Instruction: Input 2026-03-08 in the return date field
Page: home
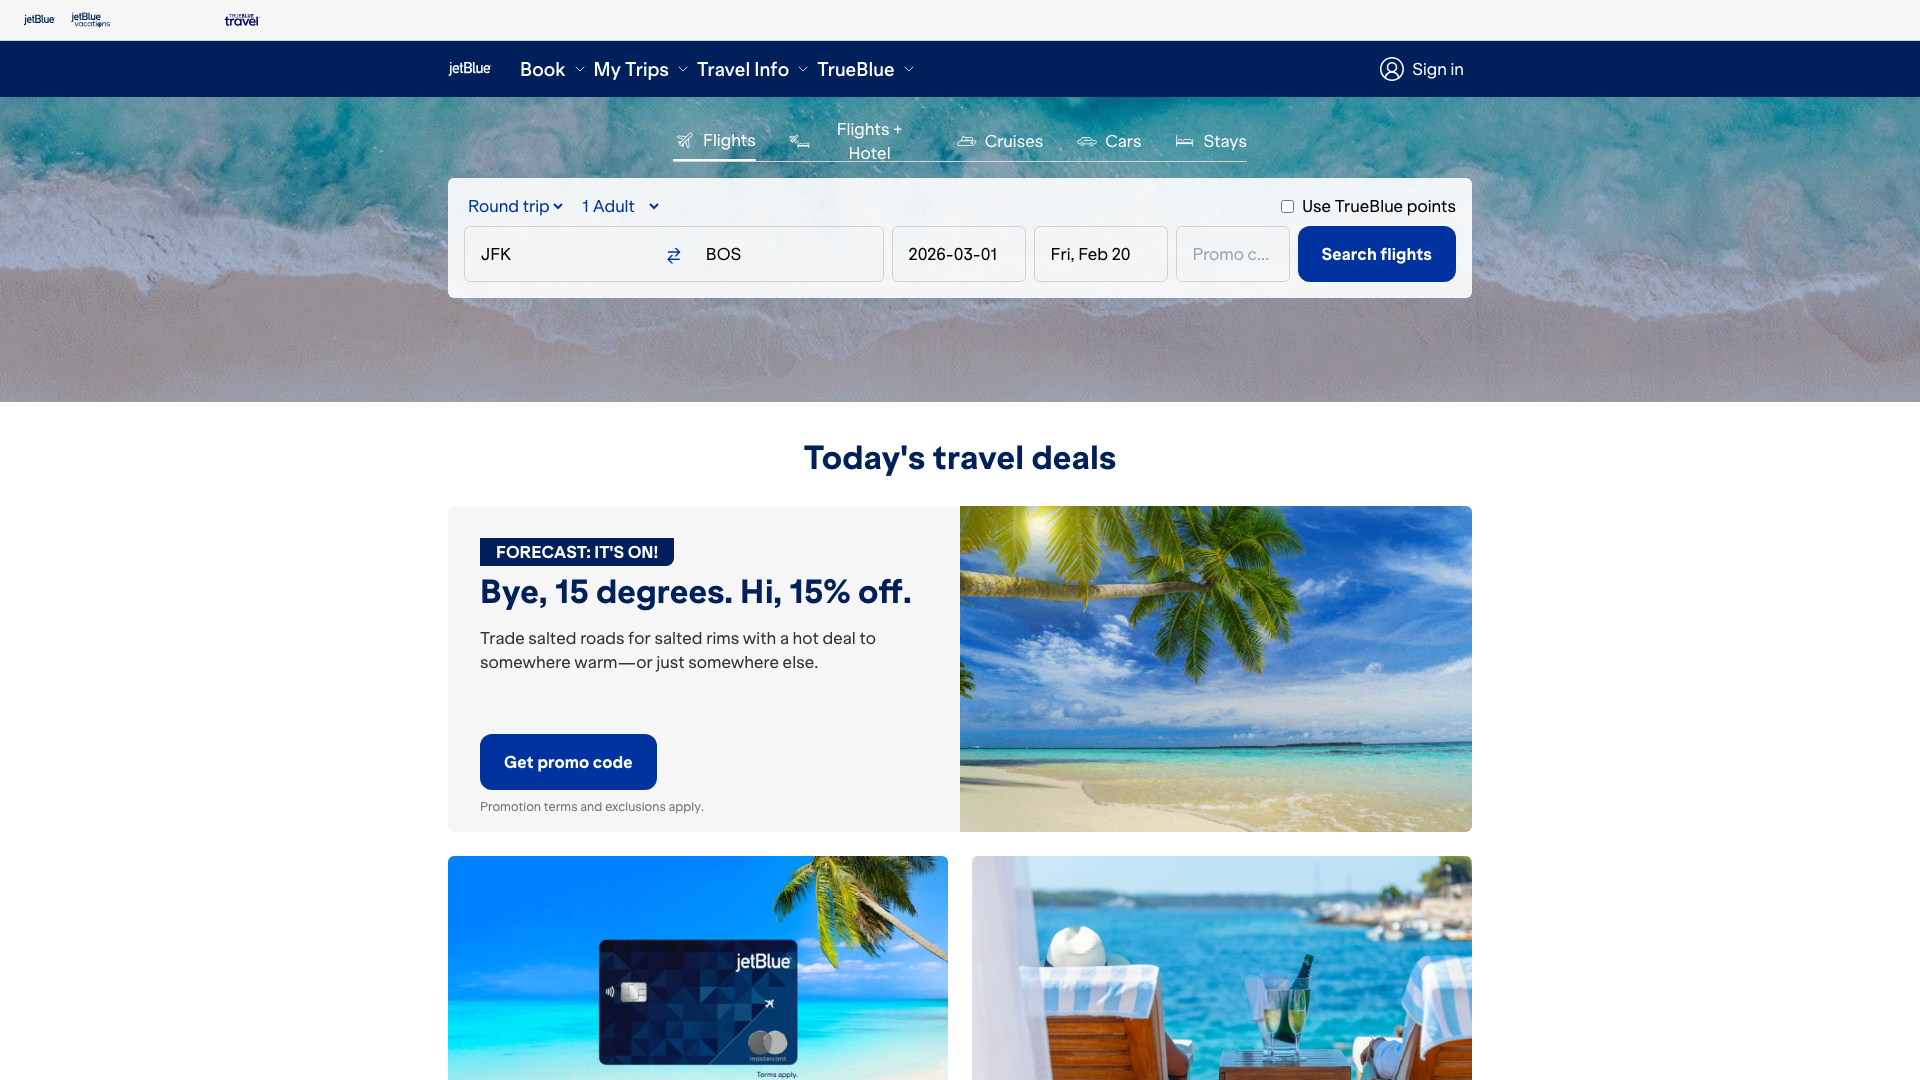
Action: type